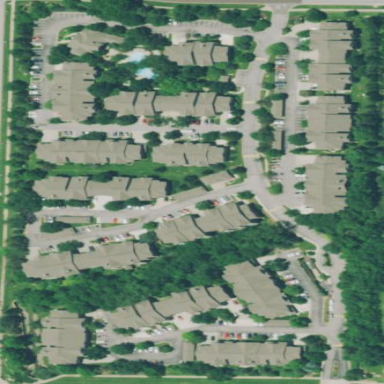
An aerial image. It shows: Residential area with apartments.